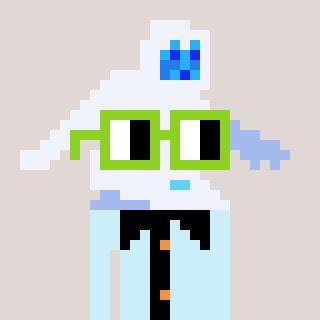
a pixel art character with square light green glasses, a yeti-shaped head and a cold-colored body on a warm background